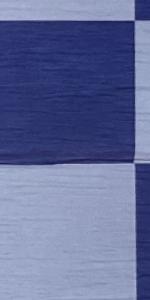
Label: Empty